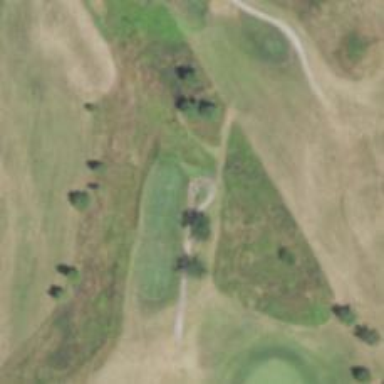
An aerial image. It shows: Path for golf carts.